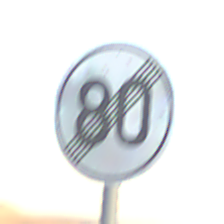
Verkehrszeichen: EndeGeschwindigkeit80
Umgebung: Outdoor, Nature
Tageszeit: SunriseSunset
Wetter: Clear
Licht: Natural
Jahreszeit: NotSpecified
Kontrast: LowContrast